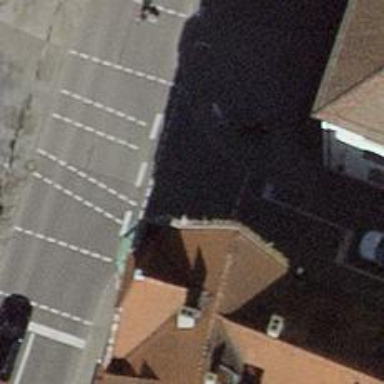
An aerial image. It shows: Crossing with traffic signals.